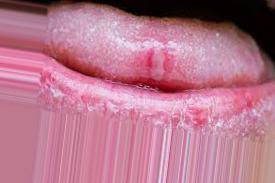
Condition: Mouth Ulcer